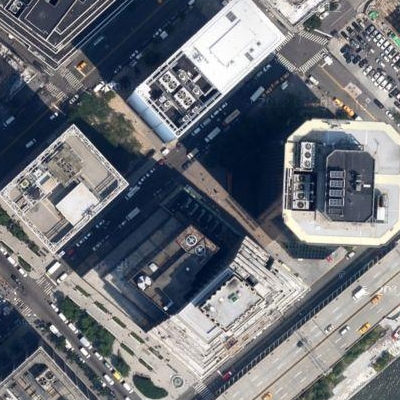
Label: Industry